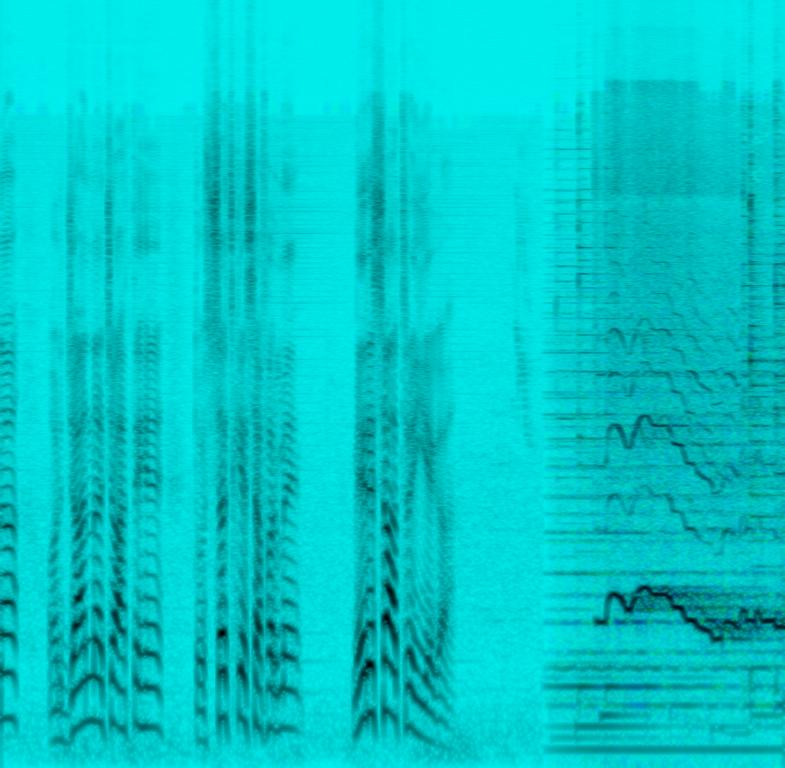
We have an Urdu speaking male narrator, speaking over some ambient background music. The music is tranquil, relaxing and features the use of traditional South Asian melodies and instruments. We hear a Bansuri being played, and a stringed instrument on which arpeggios are being played.